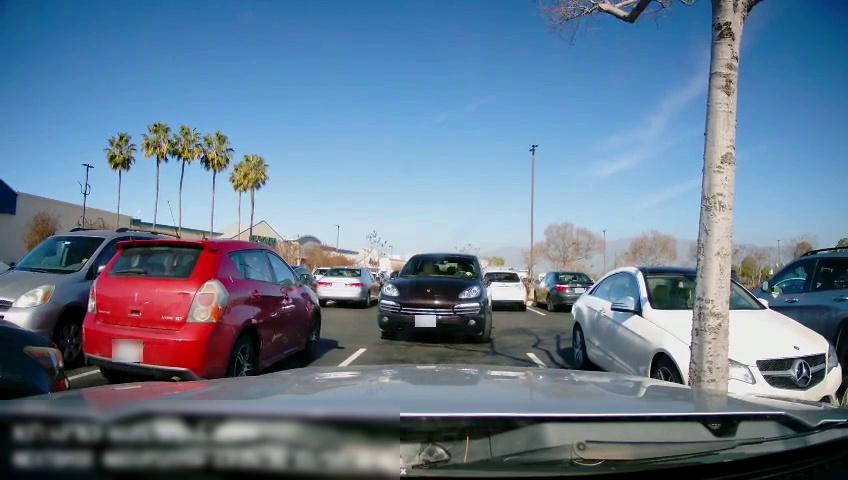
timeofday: Day
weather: Sunny
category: Drivable Space
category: Vehicles | Car
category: Vehicles | Car
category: Vehicles | SUV
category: Vehicles | SUV
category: Vehicles | Car
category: Vehicles | SUV
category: Vehicles | Car
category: Vehicles | Car
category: Vehicles | SUV
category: Vehicles | Car
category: Vehicles | SUV
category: Vehicles | Car
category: Vehicles | Car